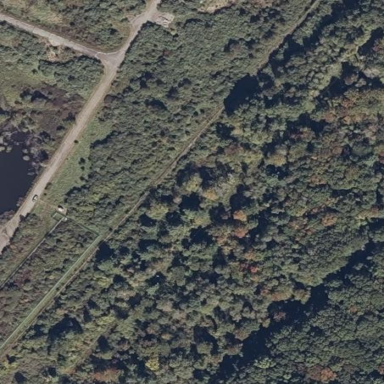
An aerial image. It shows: Forest area with mix of leaf types and cycles.